六年级 · 度量几何学
地图上的方向, 一般上面是 ( — ) ，下面是 ( — ) ，左边是 ( — ) ，右边是 ( — )。
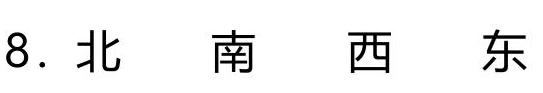
答案: 
解析: 答案: